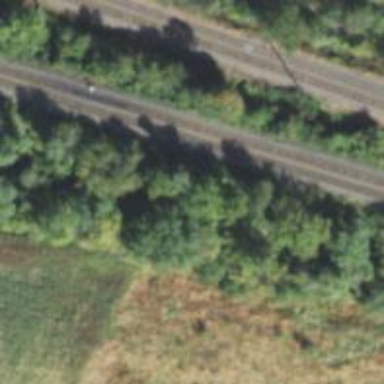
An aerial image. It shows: Railway track.